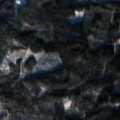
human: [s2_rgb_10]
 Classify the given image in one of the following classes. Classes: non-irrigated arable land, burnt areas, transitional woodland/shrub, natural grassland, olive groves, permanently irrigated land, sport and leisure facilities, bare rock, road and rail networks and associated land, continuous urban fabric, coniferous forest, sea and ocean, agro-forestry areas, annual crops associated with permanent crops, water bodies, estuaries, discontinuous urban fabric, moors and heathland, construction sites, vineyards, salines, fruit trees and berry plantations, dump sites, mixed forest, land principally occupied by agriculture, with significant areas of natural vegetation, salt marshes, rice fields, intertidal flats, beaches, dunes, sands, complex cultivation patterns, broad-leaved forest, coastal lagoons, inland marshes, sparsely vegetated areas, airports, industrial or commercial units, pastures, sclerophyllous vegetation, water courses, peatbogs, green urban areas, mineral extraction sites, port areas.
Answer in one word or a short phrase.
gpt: broad-leaved forest, coniferous forest, mixed forest, transitional woodland/shrub